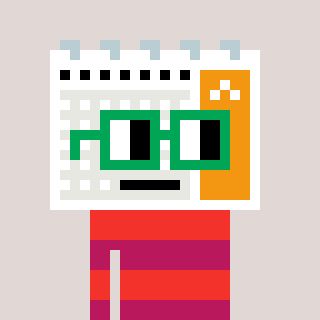
a pixel art character with square green glasses, a calendar-shaped head and a darkpink-colored body on a warm background